Field crop: maize
Growth stage: 2
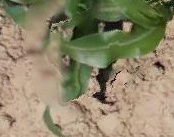
Species: maize